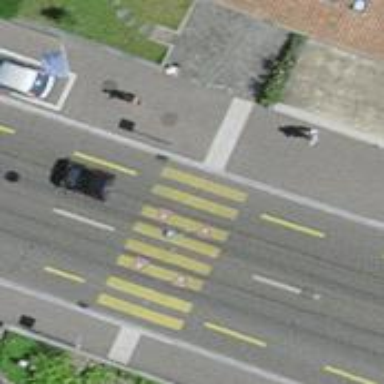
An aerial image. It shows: Footway with zebra crossing.